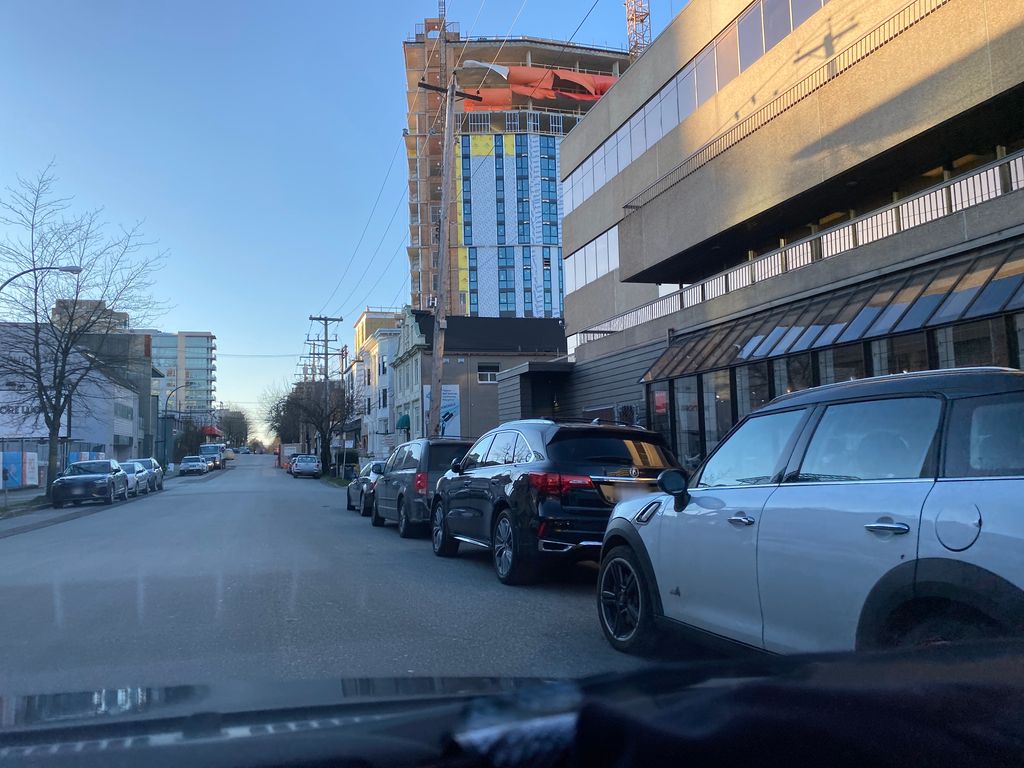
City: vancouver